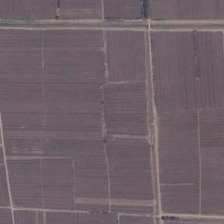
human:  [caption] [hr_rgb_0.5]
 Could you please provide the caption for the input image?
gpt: big blocks of farmland is cut by roads .

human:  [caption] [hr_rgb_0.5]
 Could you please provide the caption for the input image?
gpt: we can see the brown striped farmland with netlike roads on it .

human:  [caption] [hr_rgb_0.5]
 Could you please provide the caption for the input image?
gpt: the dark red farmland is divided like a chessboard .

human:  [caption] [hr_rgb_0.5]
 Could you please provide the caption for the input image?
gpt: the dark red farmland is divided like a chessboard .

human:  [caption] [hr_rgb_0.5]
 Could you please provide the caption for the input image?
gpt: some pieces of farmlands are together .